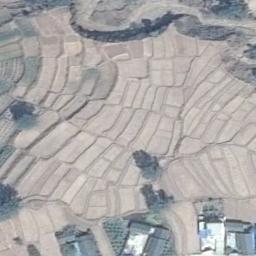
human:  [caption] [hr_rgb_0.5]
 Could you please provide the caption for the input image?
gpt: There are many buildings on terraces .

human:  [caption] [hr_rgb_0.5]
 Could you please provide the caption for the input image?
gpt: Half of the terraces are full of crops, and the other half are empty .

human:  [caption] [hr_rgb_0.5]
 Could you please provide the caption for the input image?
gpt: The bare terrace is next to some houses and trees .

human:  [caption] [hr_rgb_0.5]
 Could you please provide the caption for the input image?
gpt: Houses and paths along a small patch of brown terraces .

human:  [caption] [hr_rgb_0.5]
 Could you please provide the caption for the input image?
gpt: There are some buildings and green trees among the yellow terraces .